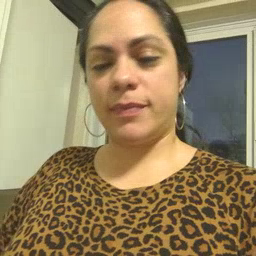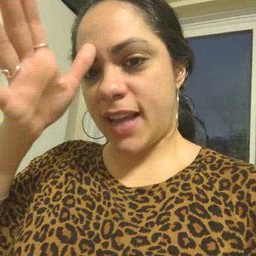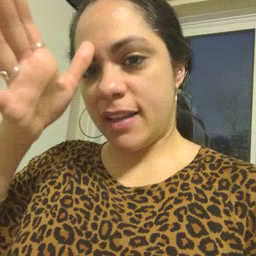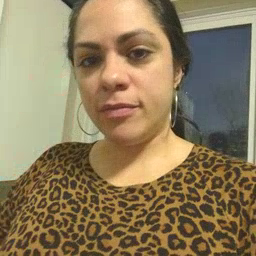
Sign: dad